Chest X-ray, PA view. Patient: 62 years old, sex M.
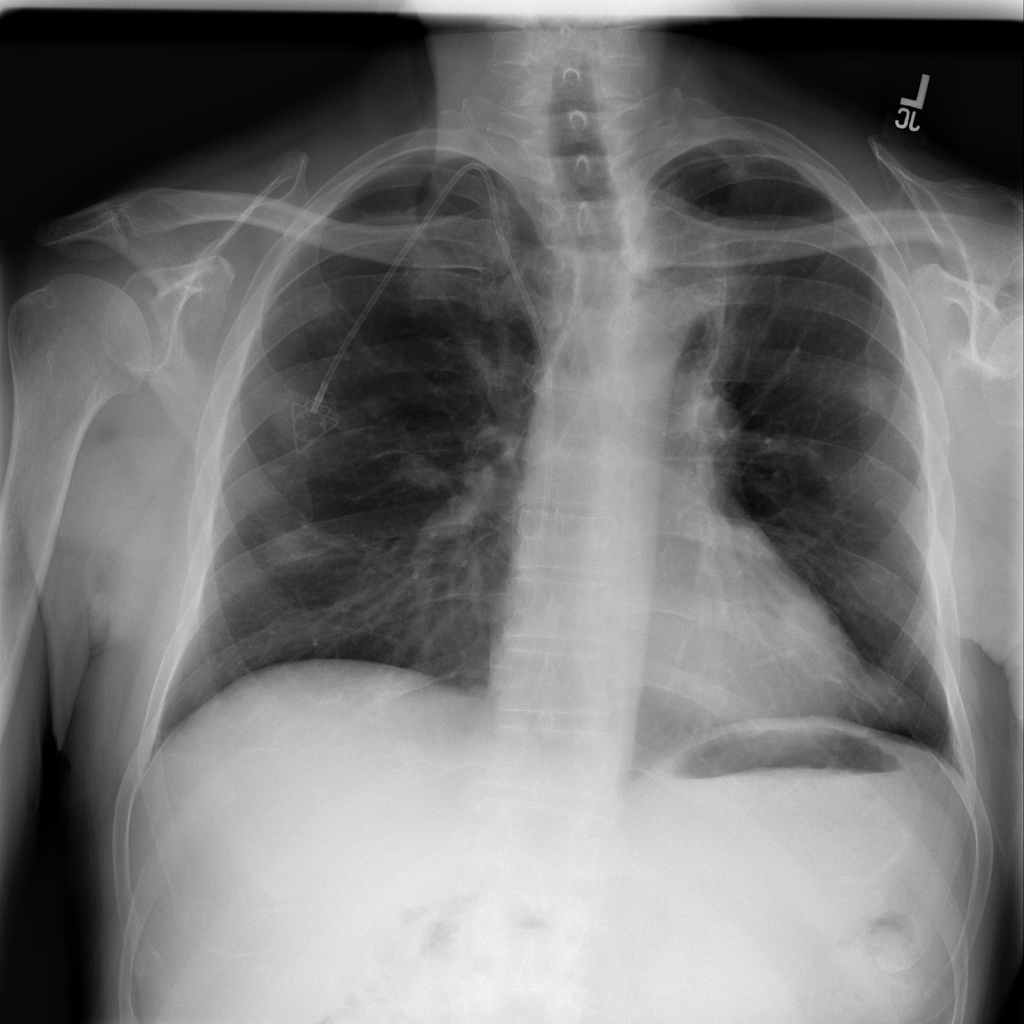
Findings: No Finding